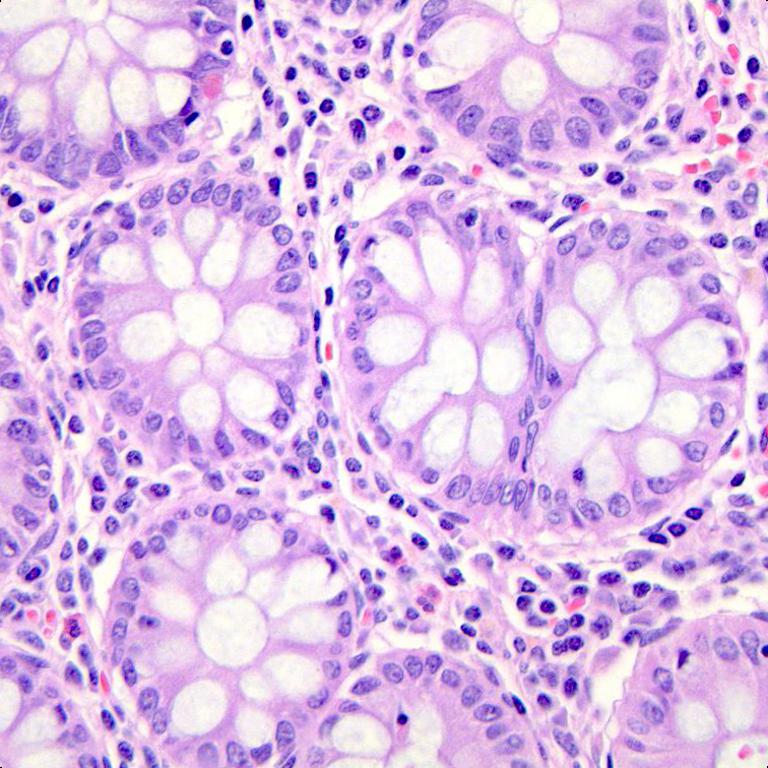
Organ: colon
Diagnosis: benign